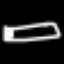
Label: bed